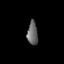
Tissue: lung
Cell type: Endothelial cells
Senescence score: 0.2328
Nuclear area (px): 244
Mean DAPI intensity: 102.971